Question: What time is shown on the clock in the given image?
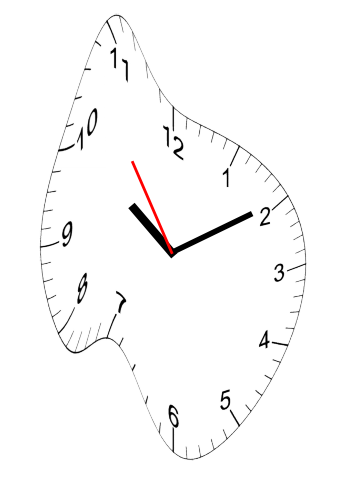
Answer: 10:09:54